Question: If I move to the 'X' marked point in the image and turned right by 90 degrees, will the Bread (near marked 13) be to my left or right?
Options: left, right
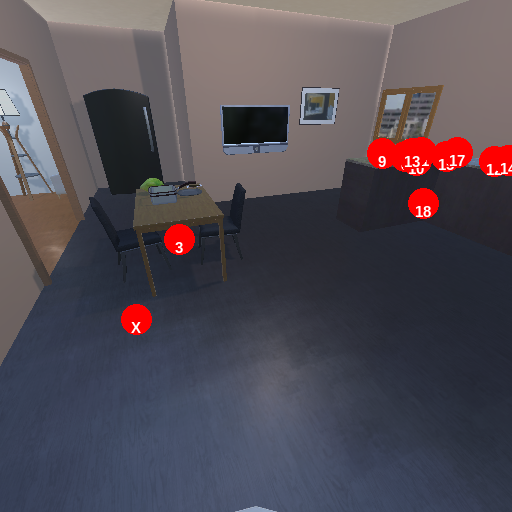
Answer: left